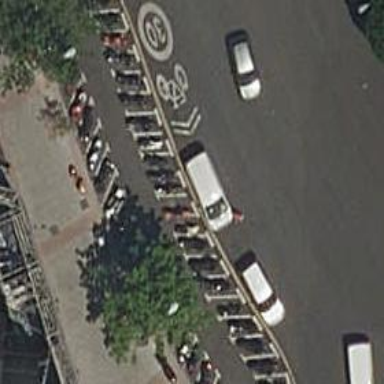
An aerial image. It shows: Motorcycle parking area.